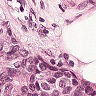
Metastatic tissue present: yes